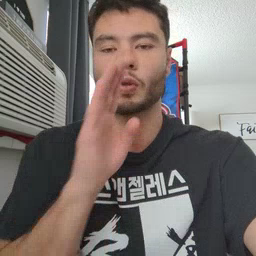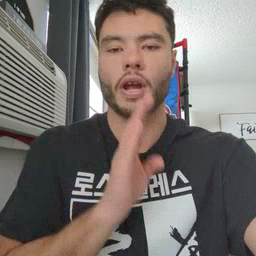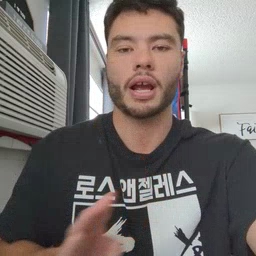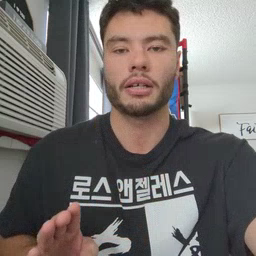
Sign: quiet